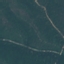
Land use / land cover: Forest